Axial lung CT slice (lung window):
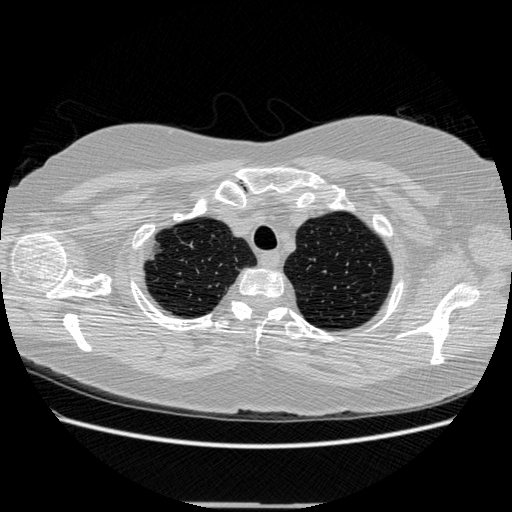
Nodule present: no